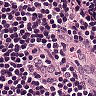
Metastatic tissue present: no